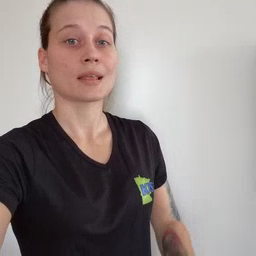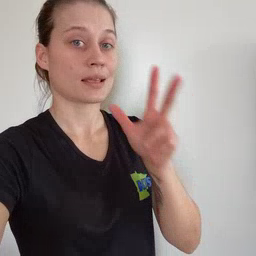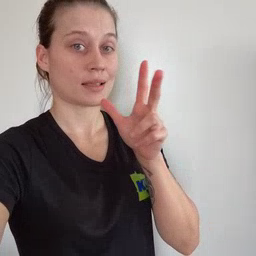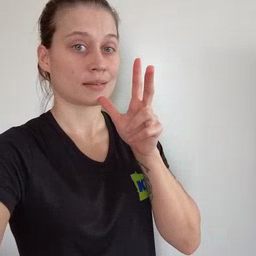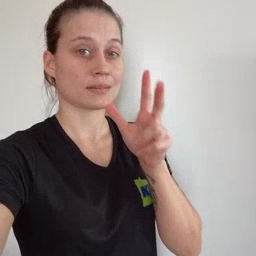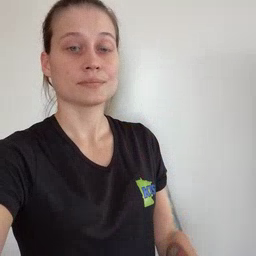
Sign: hen